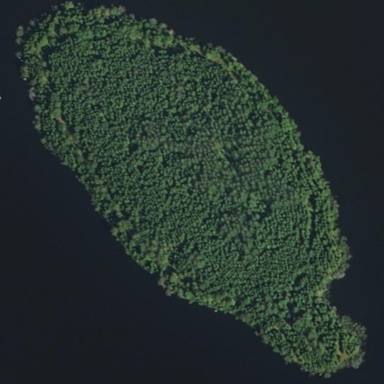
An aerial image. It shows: Islet covered with deciduous broadleaved woodland.